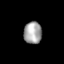
Tissue: skin
Cell type: Epithelial cells
Senescence score: 0.2832
Nuclear area (px): 391
Mean DAPI intensity: 163.808